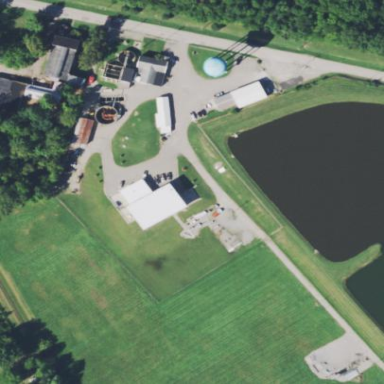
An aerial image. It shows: Water works facility.